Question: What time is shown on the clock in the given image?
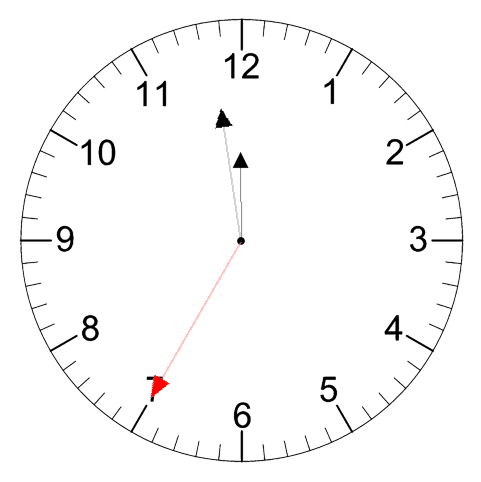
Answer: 11:58:35